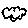
Label: cloud